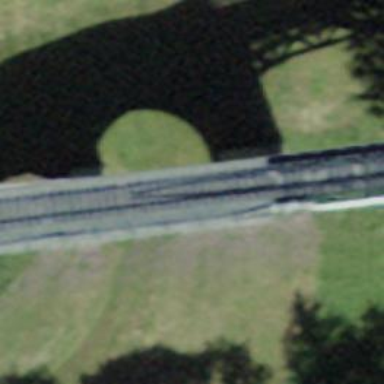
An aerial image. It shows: Bridge with single railway track electrified by contact line.